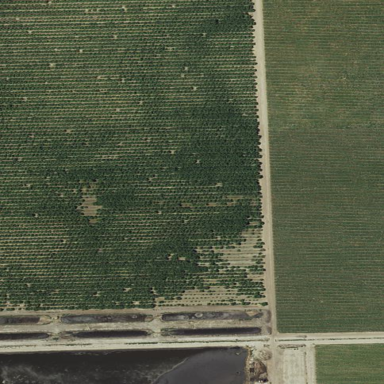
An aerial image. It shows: Orchard filled with almond trees.